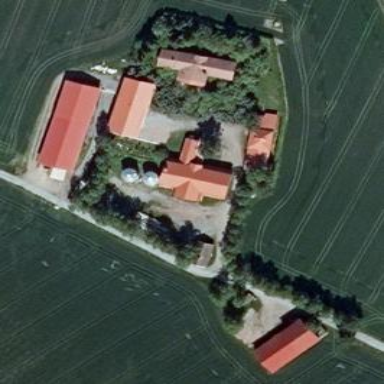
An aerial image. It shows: Farmyard area.